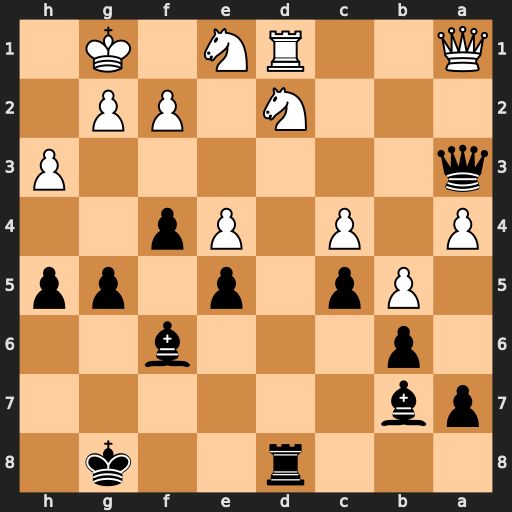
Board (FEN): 3r2k1/pb6/1p3b2/1Pp1p1pp/P1P1Pp2/q6P/3N1PP1/Q2RN1K1
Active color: b
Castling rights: -
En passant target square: -
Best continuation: Qxa1 Rxa1 Rxd2